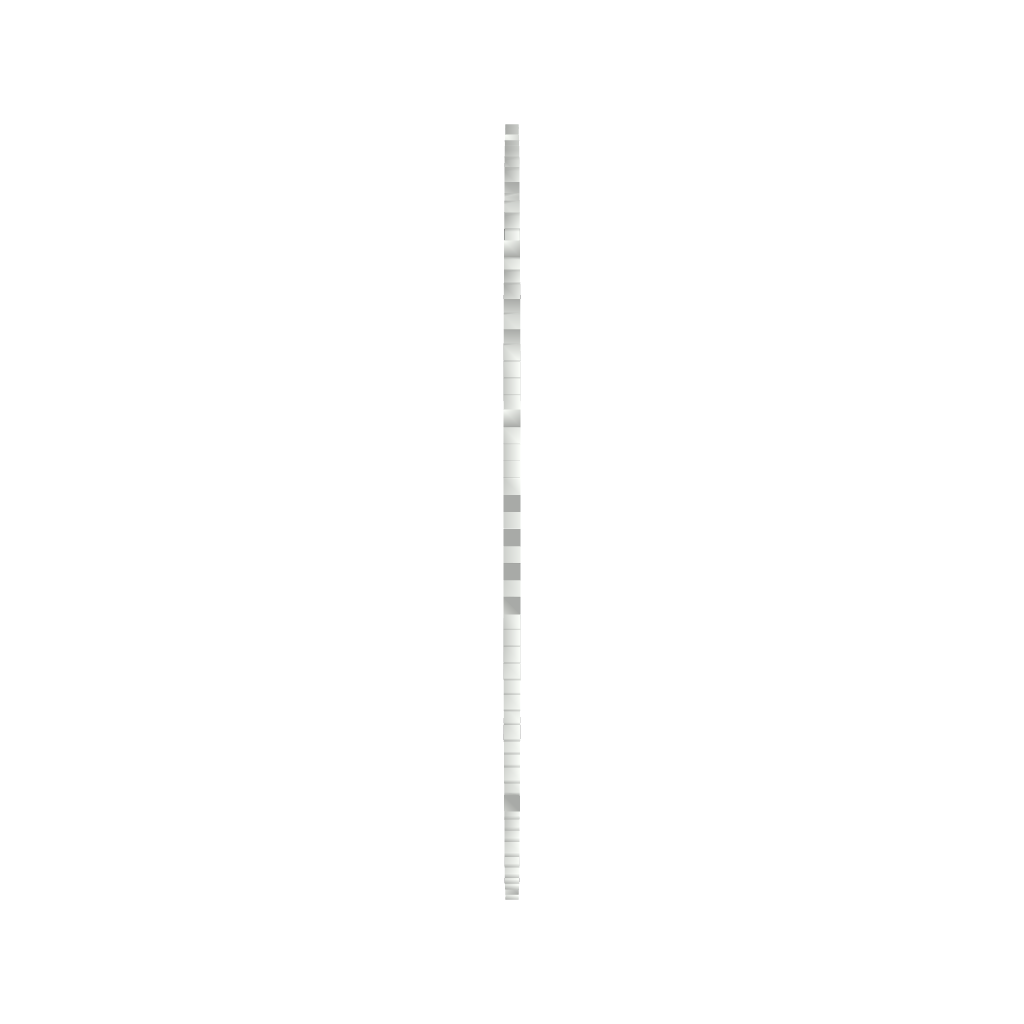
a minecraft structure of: cwu-01p (ErnieCIII)